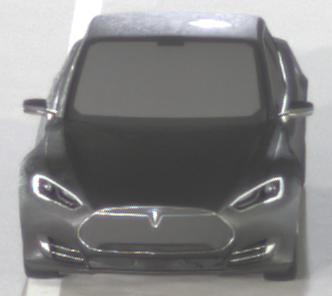
Make: Tesla
Model: Model S 60
Detailed model: Model S
Model produced from: 2013/10
Model produced until: 2014/10
Doors: 5
Color: gray
Road condition: dry road
Daytime: night
Contrast: high contrast